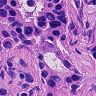
Metastatic tissue present: yes